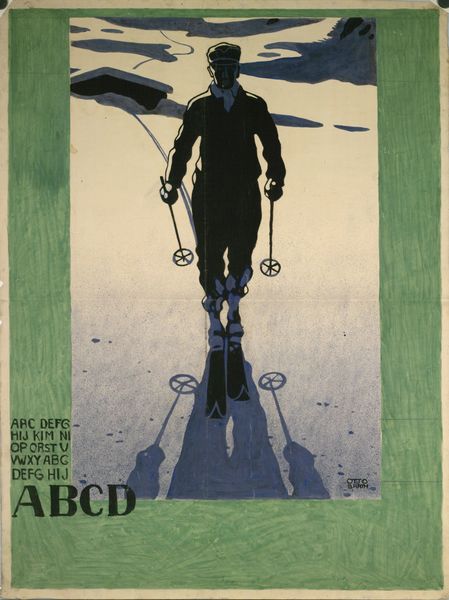
Titel: Wintersport im Steirischen Salzkammergut; Entwurf
Künstler: Otto Barth
Standort: Wien
Institution: Albertina, Wien
Schlagwörter: berg, blau, dunkel, mann, schatten, wolken, grün, landschaft, grau, handschuhe, hut, licht, schwarz, weiss, dach, haus, schnee, malerei, hose, mütze, kleidung, kragen, signatur, einsamkeit, kalt, einsam, hütte, sonne, frontal, schrift, berge, gebirge, graphik, winter, werbung, rand, spur, abfahrt, sport, alpen, schneelandschaft, druck, druckgraphik, buchstaben, stöcke, plakat, entwurf, poster, flecken, otto, karte, wanderung, verschattet, einzelgänger, tour, wörter, ski, stöcker, entgegen, bergab, skifahrer, wintersport, schi, skier, skistöcke, alphabet, abc, eingeschneit, skiläufer, unterkunft, stöck, langlauf, skifahren, alfabet, abcd, 1940, plajat, langläufer, pmutze, schrdt, skiwandern